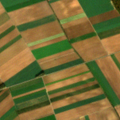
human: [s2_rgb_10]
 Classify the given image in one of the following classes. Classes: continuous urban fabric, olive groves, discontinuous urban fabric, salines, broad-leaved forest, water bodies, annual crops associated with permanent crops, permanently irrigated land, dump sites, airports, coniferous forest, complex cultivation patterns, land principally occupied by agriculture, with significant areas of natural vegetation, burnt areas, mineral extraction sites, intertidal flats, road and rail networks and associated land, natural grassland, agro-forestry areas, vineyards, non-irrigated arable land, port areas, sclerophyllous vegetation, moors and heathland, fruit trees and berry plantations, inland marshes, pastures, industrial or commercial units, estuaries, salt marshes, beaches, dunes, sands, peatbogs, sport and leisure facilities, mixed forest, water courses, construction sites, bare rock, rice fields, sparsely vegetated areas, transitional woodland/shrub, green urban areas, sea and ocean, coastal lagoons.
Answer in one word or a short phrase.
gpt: non-irrigated arable land, broad-leaved forest